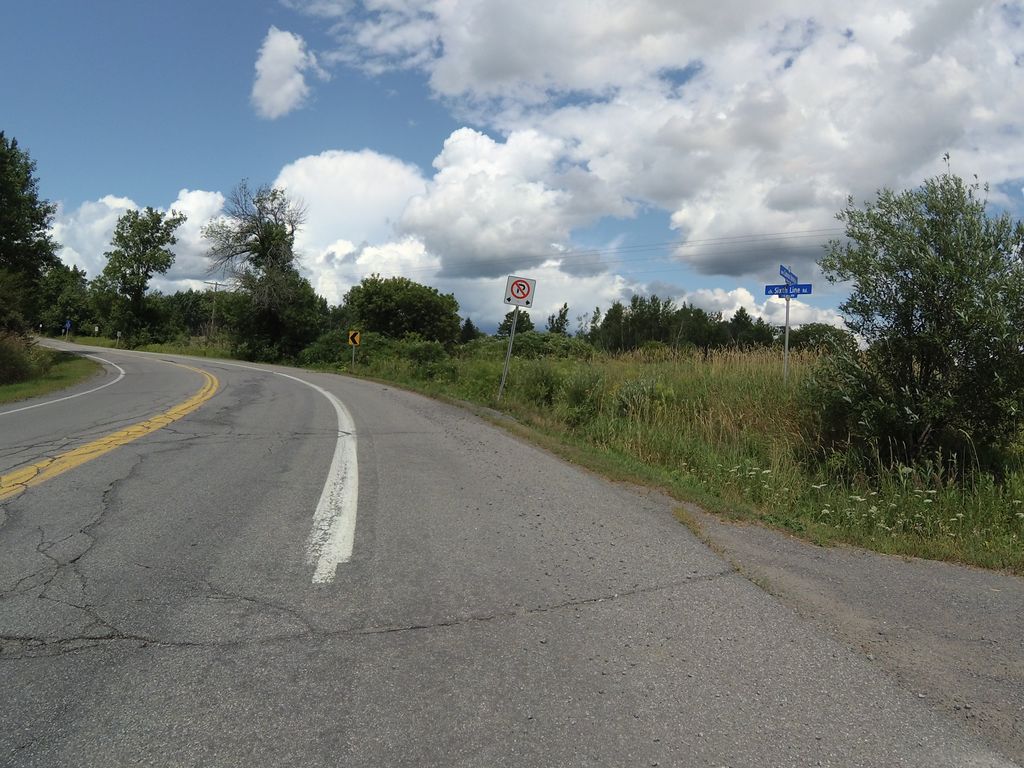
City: ottawa-gatineau